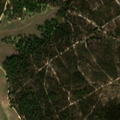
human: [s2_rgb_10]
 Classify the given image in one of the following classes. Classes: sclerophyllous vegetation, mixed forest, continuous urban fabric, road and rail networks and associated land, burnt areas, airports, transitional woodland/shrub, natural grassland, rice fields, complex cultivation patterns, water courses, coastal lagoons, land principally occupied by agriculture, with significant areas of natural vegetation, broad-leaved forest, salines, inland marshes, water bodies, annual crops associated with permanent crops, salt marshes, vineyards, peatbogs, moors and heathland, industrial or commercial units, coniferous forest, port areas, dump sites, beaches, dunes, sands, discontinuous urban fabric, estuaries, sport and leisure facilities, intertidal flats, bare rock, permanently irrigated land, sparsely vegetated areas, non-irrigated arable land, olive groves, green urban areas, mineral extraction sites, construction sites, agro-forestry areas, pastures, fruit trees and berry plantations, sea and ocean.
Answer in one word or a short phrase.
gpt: pastures, broad-leaved forest, mixed forest, transitional woodland/shrub